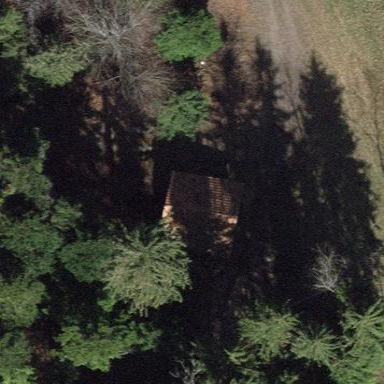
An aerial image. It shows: Shed.